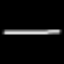
Label: line